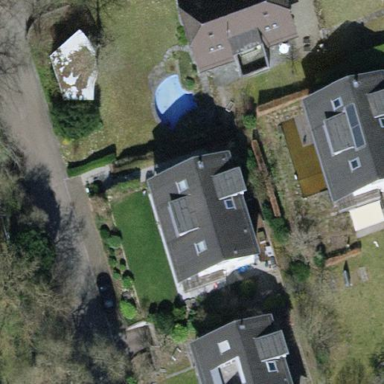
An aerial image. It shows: Detached building with tile roof.